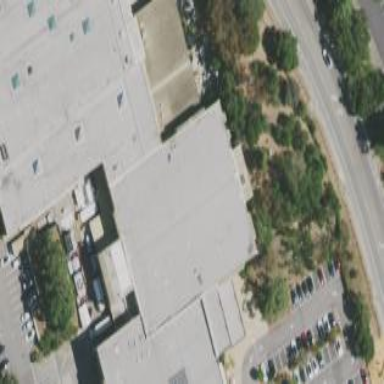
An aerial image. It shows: Office building.